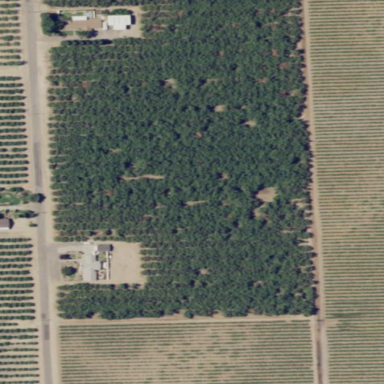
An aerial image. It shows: Orchard filled with almond trees.